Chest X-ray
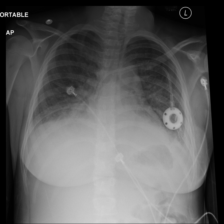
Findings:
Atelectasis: positive
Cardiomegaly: negative
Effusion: positive
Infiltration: positive
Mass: negative
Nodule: negative
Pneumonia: negative
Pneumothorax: negative
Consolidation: negative
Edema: negative
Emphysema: negative
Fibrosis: negative
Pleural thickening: negative
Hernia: negative